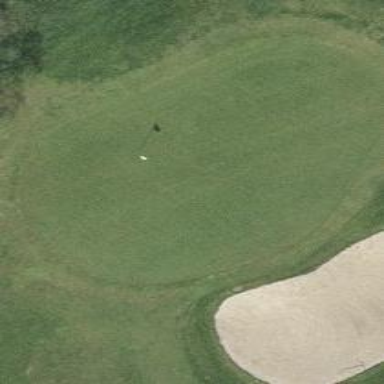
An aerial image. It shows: View of golf hole.